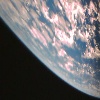
Label: cloud